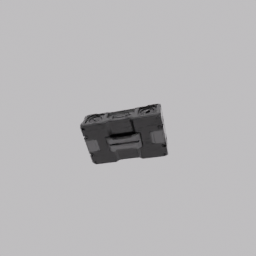
Label: tools